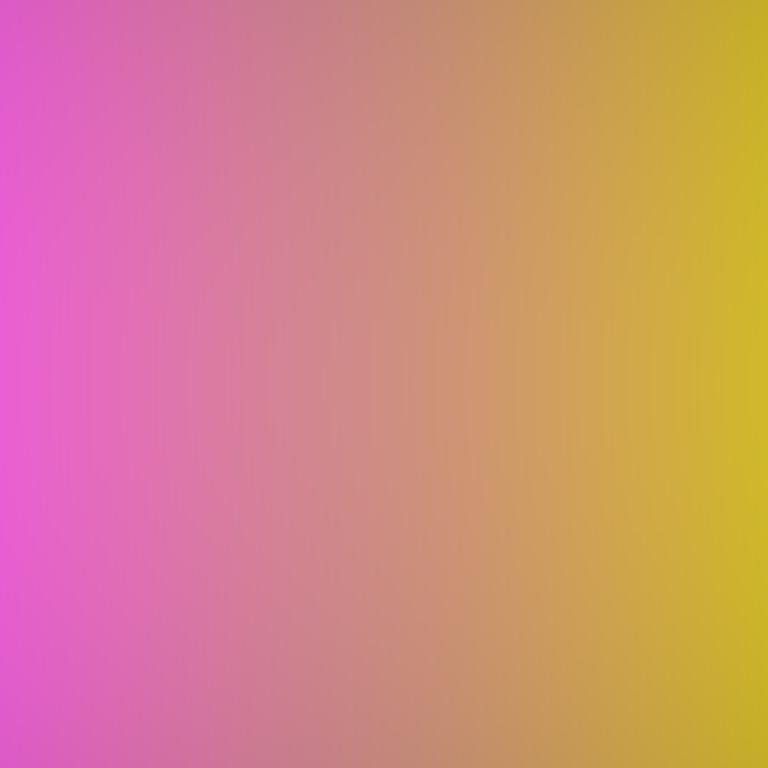
Abstract light effect, smooth gradient from soft pink to warm yellow, serene atmosphere, diffuse glow, no room, no furniture, no objects.